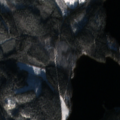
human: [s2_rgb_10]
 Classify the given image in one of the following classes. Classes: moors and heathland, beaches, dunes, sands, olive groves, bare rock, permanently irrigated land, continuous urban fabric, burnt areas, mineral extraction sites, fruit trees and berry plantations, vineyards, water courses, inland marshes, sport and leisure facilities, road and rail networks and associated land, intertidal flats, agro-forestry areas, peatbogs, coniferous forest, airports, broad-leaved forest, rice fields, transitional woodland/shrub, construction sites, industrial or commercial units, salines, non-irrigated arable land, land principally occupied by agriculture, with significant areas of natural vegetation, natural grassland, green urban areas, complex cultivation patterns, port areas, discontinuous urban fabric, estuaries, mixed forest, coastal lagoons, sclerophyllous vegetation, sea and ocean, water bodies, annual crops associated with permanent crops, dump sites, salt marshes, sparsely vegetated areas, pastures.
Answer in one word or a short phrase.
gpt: coniferous forest, mixed forest, transitional woodland/shrub, water bodies